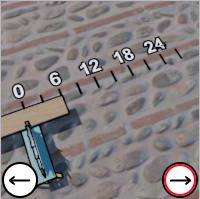
Task: length
Answer: 6
First scale value: 6.0